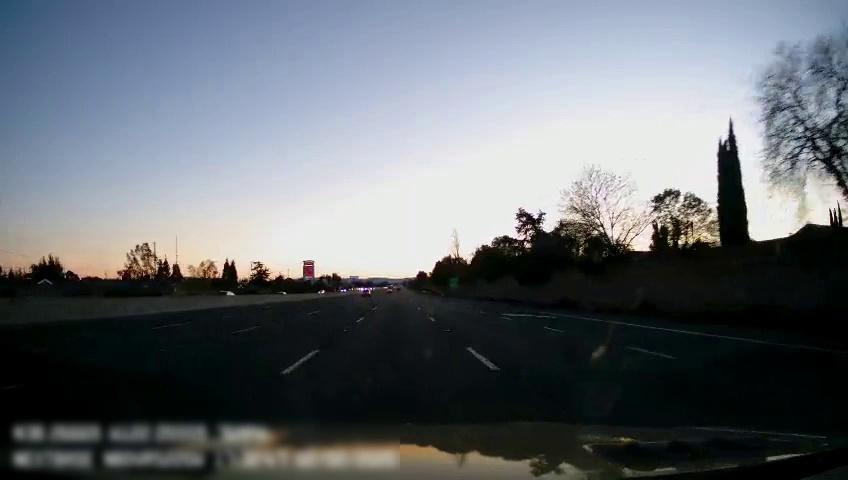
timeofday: Day
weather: Sunny
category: Drivable Space
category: Vehicles | Car
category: Vehicles | Car
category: Lanes | Current Lane
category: Lanes | Alternate Lane
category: Lanes | Alternate Lane
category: Lanes | Current Lane
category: Lanes | Alternate Lane
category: Lanes | Alternate Lane
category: Traffic | Signs